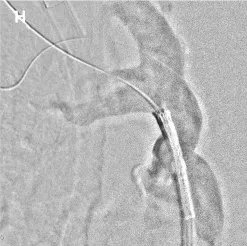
G-I: Aortic angiography assesses the degree of narrowing, locates the position of the balloon-expandable covered stent, and evaluates the post-release effects.
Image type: radiology (ct)